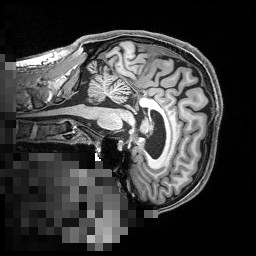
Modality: T1w
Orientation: sagittal
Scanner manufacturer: siemens
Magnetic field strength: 3 T
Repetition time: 2.4 s
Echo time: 0.00256 s